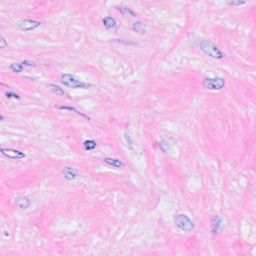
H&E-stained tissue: Breast